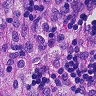
Metastatic tissue present: no